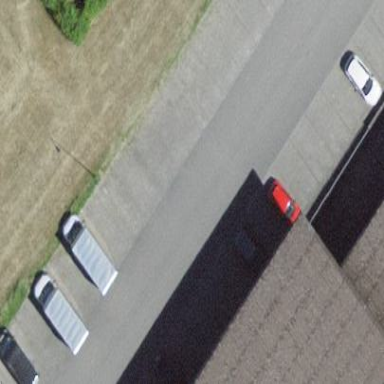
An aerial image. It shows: Street-side parking area.